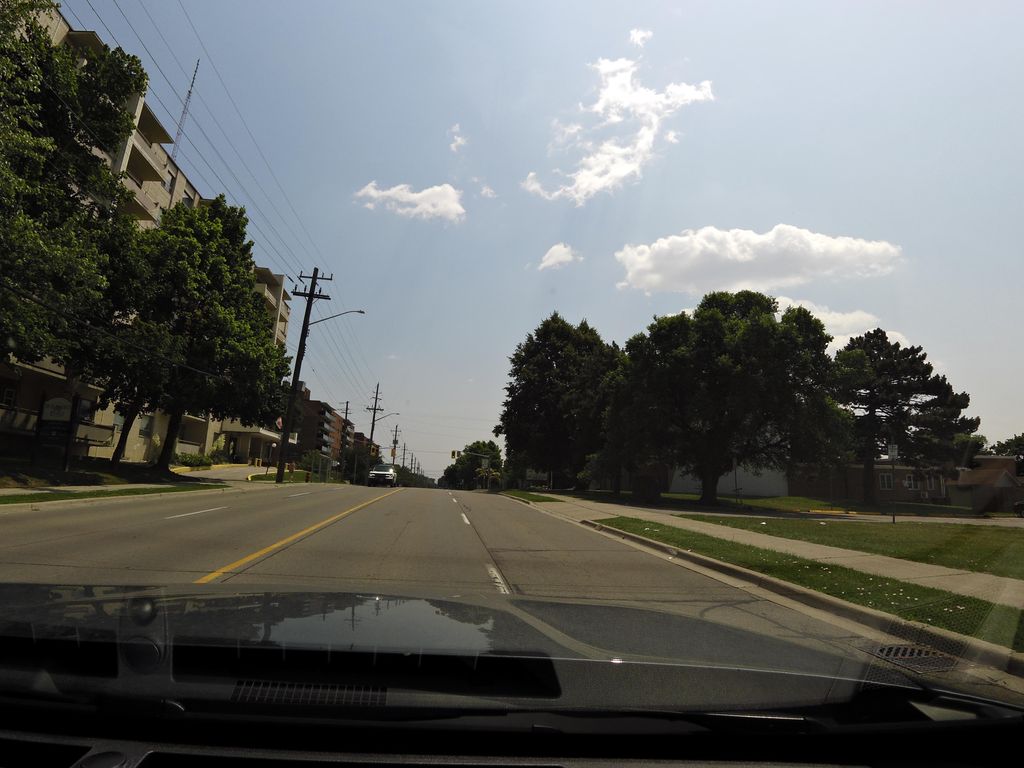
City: hamilton